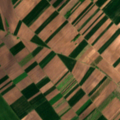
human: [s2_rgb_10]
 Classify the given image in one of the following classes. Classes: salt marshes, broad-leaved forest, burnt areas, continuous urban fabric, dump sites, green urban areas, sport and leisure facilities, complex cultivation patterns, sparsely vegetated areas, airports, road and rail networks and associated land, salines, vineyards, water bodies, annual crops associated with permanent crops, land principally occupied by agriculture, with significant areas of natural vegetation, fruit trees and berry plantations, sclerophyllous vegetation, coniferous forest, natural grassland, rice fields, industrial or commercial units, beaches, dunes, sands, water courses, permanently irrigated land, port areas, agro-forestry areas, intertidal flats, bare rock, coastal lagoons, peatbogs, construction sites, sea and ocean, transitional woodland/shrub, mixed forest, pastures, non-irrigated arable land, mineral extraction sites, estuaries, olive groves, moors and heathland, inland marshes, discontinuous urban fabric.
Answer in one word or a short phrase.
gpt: non-irrigated arable land, pastures